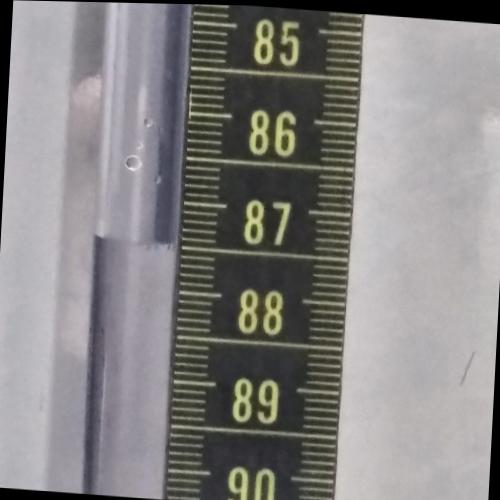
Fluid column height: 87.5 cm